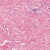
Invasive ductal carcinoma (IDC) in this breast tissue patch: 0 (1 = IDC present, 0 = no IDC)